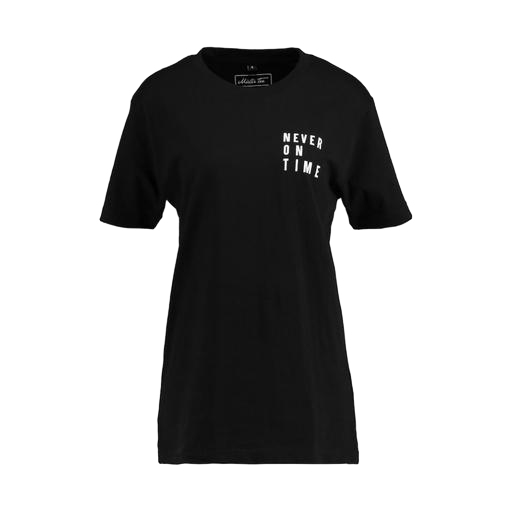
black print boyfriend t-shirt, black hot print boyfriend t-shirt, longline t-shirt, white background